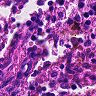
Metastatic tissue present: no